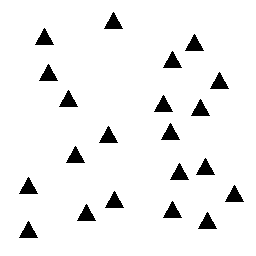
Squares: 0
Triangles: 21
Stars: 0
Total shapes: 21